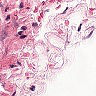
Metastatic tissue present: no